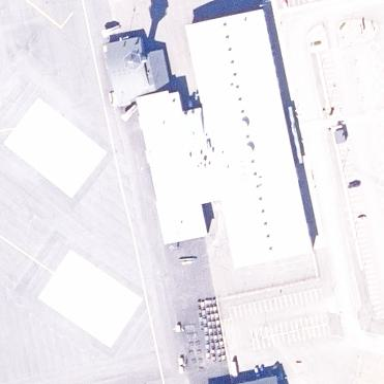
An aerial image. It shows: Terminal building at the airport.